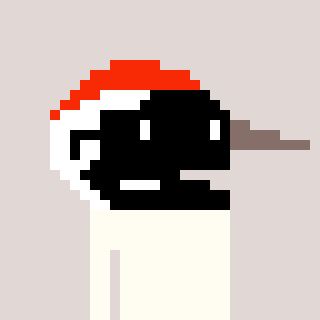
a pixel art character with square black sunglasses, a crane-shaped head and a grayscale-colored body on a warm background